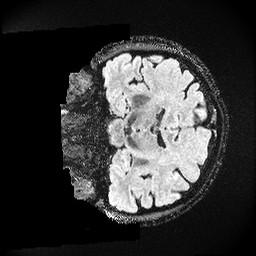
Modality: FLAIR
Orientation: coronal
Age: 51
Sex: female
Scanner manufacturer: ge
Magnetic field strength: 3 T
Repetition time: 4.802 s
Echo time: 0.1157 s